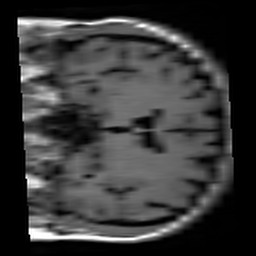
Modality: T1w
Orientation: coronal
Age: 25
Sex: female
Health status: healthy
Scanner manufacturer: siemens
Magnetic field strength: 3 T
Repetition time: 4.1 s
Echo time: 0.0085 s